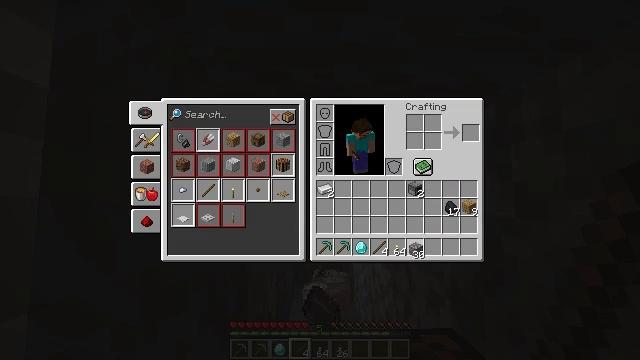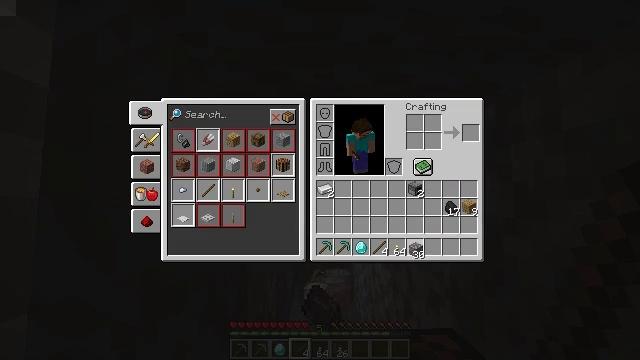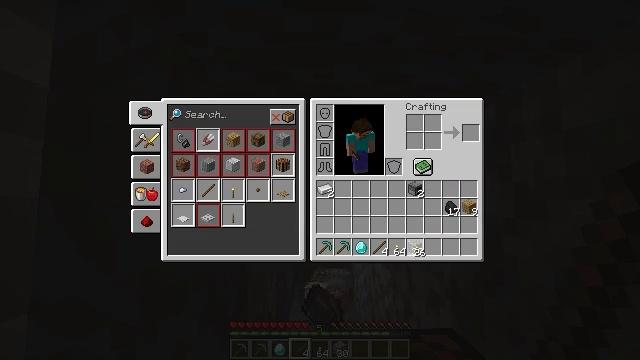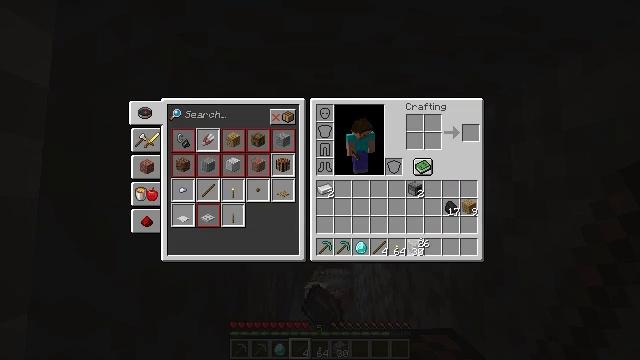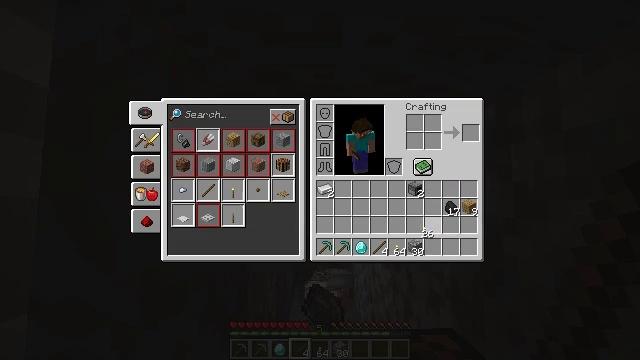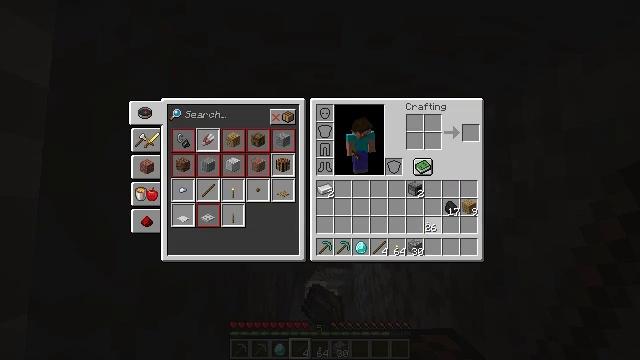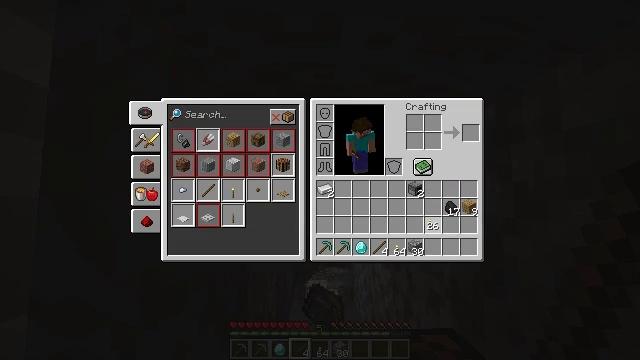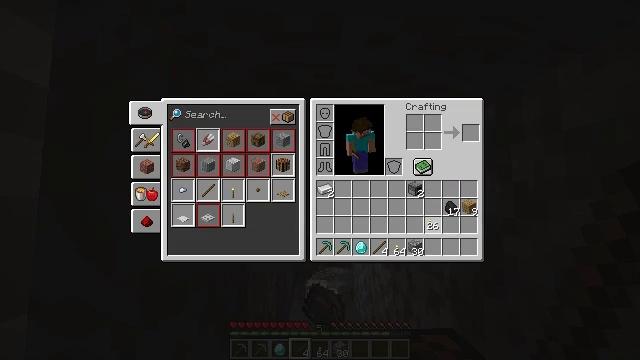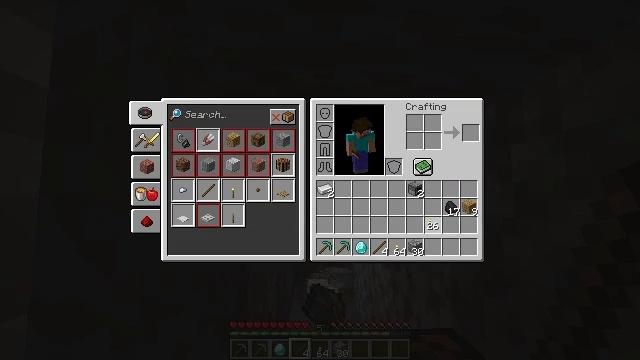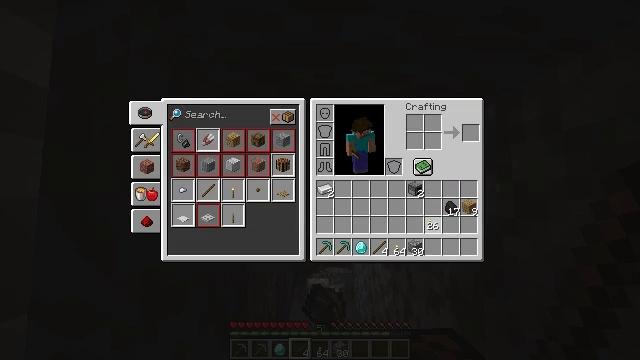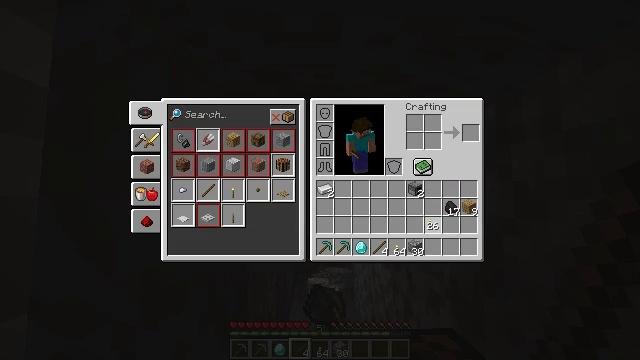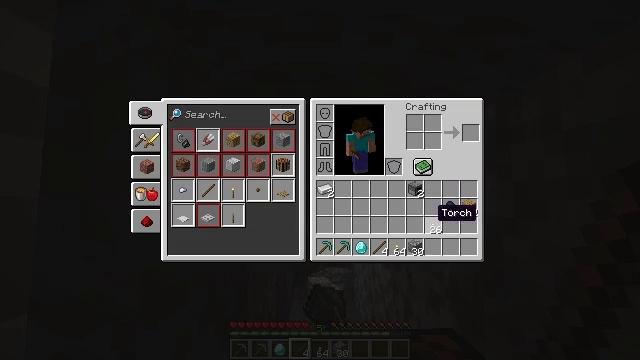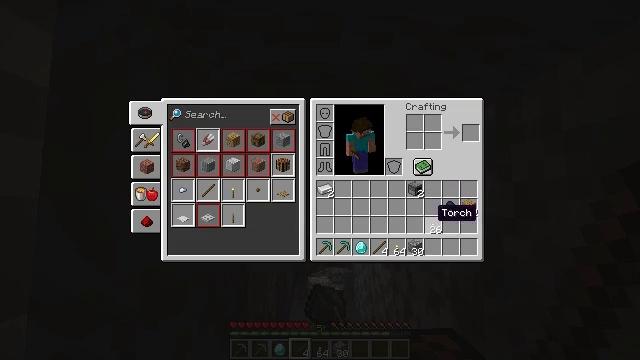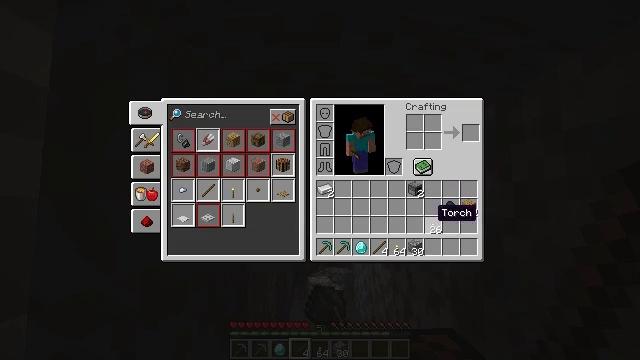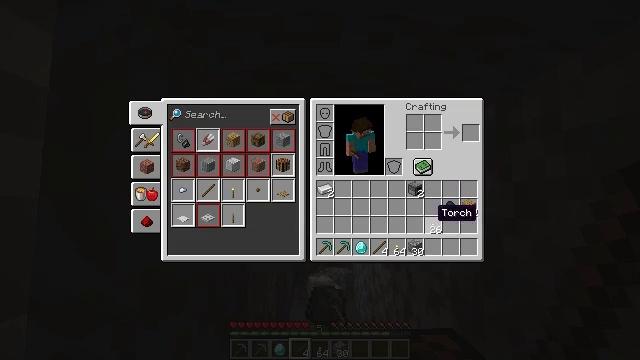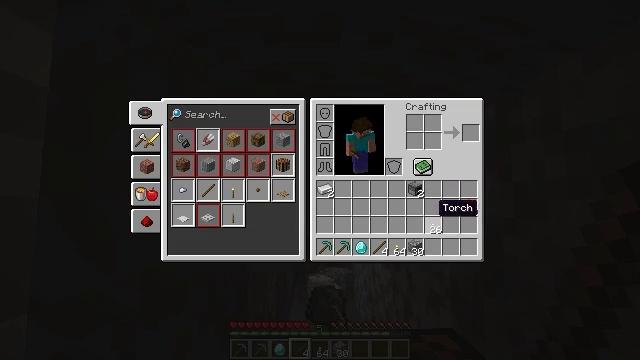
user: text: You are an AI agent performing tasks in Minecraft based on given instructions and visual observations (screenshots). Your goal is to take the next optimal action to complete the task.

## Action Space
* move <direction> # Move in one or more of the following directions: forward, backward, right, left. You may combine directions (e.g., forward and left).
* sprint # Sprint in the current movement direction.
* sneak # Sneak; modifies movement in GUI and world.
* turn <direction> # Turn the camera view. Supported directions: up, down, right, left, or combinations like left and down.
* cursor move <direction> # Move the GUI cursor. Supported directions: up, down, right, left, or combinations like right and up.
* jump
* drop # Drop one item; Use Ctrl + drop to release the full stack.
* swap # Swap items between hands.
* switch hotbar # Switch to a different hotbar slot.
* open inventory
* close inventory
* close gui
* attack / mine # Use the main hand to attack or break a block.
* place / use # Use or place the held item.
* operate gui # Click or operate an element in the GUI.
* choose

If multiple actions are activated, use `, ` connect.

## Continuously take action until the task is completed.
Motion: motion action
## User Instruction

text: Get the crafting table into the inventory.
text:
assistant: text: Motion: operate gui
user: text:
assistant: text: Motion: no_op
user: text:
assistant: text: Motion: cursor move up
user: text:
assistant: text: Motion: cursor move up
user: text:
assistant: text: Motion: no_op
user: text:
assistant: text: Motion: no_op
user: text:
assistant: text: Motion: no_op
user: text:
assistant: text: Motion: operate gui
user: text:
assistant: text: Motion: operate gui
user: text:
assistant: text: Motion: operate gui
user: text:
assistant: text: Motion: no_op
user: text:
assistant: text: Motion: no_op
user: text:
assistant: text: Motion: no_op
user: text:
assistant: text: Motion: no_op
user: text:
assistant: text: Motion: no_op
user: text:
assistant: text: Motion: cursor move up
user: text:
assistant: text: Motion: cursor move up
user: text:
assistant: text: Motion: no_op
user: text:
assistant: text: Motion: no_op
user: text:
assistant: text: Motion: cursor move right
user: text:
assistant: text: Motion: cursor move right
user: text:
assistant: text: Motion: cursor move right
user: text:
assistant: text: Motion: no_op
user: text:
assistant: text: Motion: no_op
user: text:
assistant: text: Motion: no_op
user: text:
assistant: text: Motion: no_op
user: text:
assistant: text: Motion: no_op
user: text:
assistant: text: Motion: no_op
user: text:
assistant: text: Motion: no_op
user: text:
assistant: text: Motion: no_op